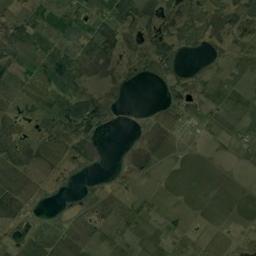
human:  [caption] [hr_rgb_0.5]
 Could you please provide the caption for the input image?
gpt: Some lakes lie in farmland and the water is dark blue .

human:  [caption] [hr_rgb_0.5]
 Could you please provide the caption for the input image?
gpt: The shape of the lake is different .

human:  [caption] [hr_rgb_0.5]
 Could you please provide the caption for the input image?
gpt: The long, Blue-shaped lake is surrounded by green and yellow-brown fields .

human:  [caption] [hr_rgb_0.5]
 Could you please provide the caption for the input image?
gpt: There are many lakes of different shapes .

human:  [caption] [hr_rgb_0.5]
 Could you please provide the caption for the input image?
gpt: There are three lakes with many farmlands around .